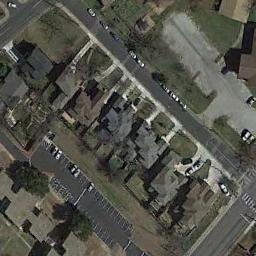
Label: residential